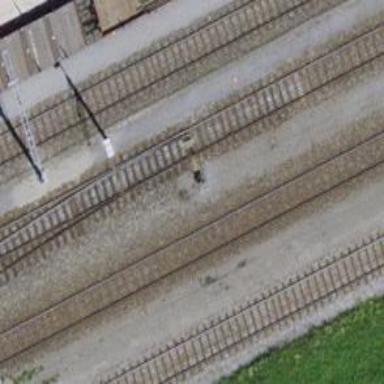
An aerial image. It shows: Railway yard with electrified contact lines.